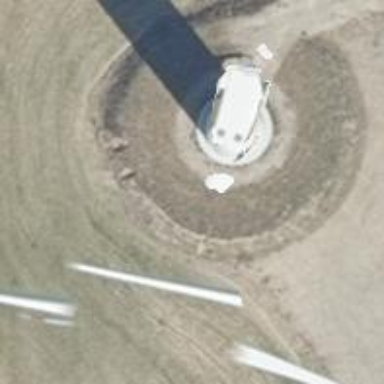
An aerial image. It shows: Wind generator powered by Vestas horizontal axis wind turbine.